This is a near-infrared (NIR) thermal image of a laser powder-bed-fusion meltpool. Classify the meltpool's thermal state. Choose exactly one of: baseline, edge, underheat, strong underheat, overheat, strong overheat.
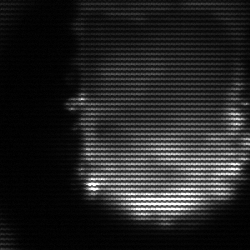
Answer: baseline